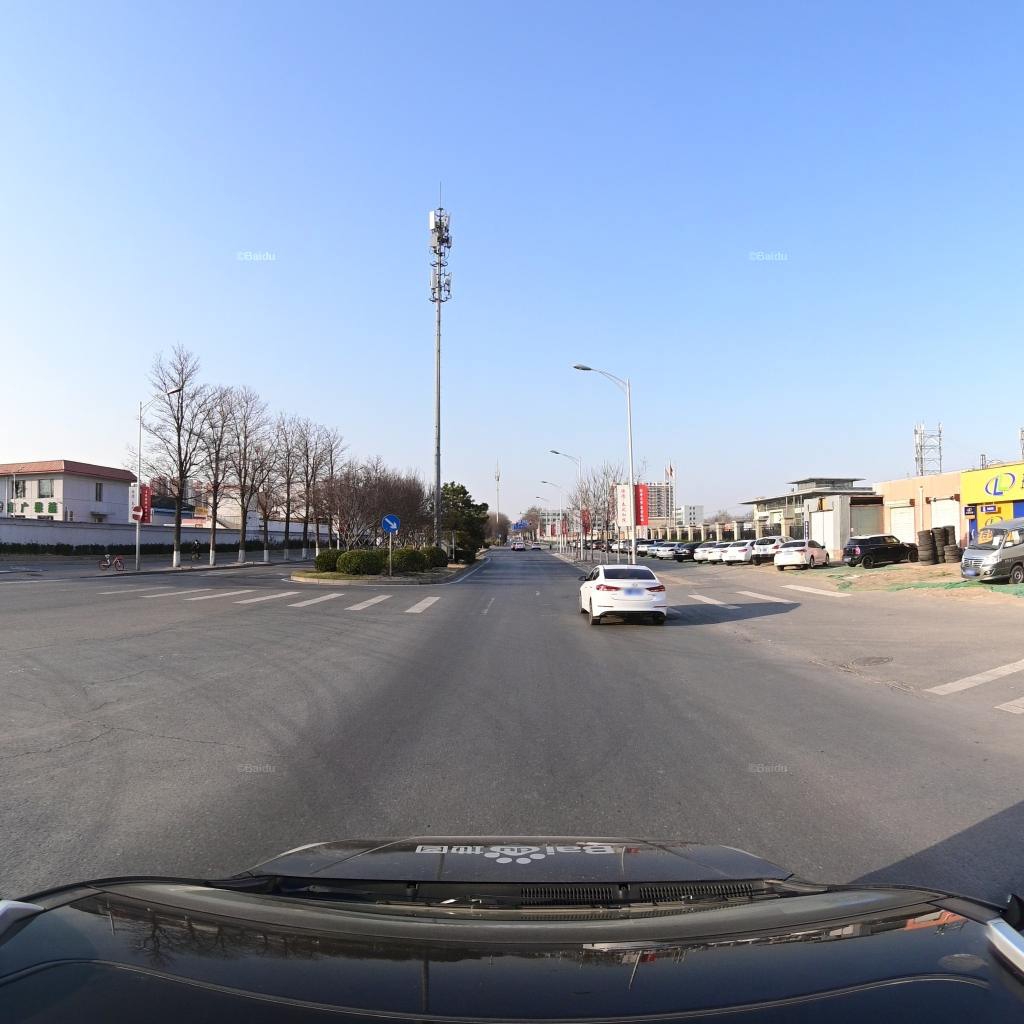
Region: Fengtai
Road damage annotations: transverse crack, manhole cover, longitudinal crack, longitudinal crack, longitudinal crack, longitudinal crack